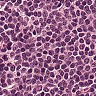
Metastatic tissue present: no